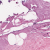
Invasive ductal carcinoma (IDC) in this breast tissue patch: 0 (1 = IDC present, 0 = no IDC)